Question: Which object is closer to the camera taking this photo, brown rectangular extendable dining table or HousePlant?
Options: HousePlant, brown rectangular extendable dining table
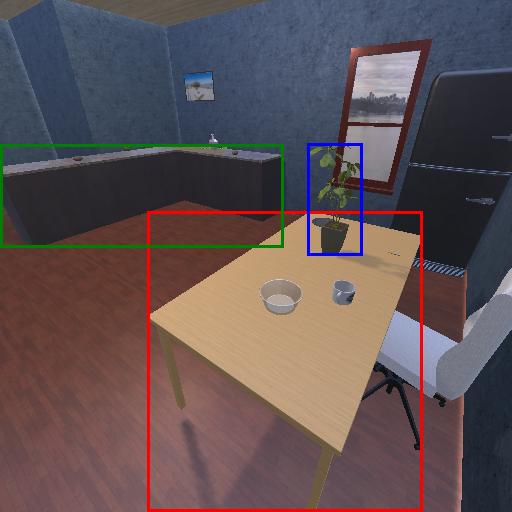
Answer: HousePlant